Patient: sex F, age 80
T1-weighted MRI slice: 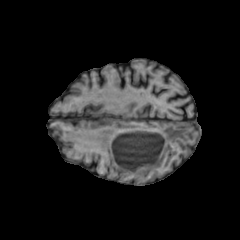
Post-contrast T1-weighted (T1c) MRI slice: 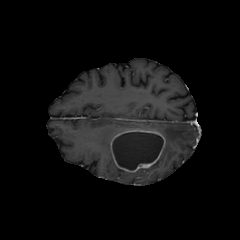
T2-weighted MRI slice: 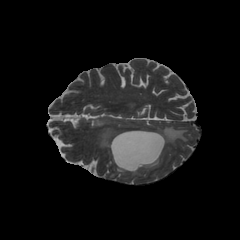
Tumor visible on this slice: yes
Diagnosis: Glioblastoma, IDH-wildtype
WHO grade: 4